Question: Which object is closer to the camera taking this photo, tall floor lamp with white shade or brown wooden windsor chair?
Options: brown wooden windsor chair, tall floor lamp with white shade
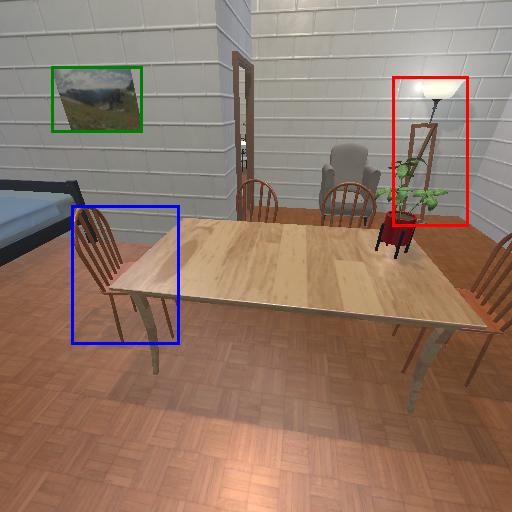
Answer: brown wooden windsor chair